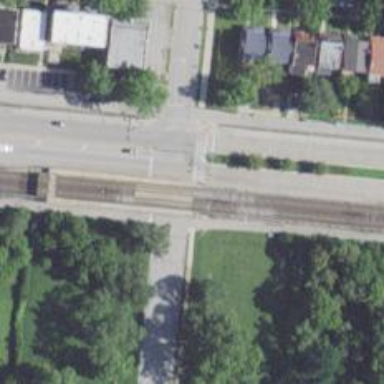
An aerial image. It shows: Light rail railway with electrified contact line.